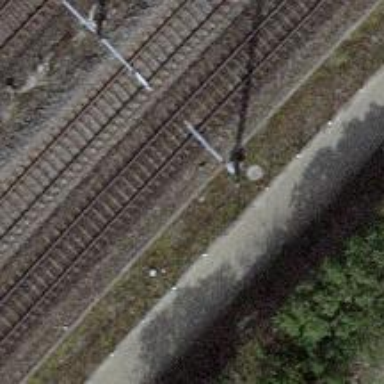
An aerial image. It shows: Power pole.